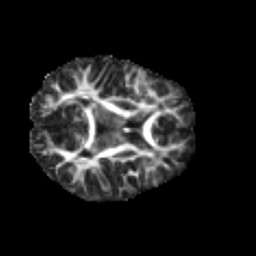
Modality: FA
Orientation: axial
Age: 6
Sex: male
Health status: healthy